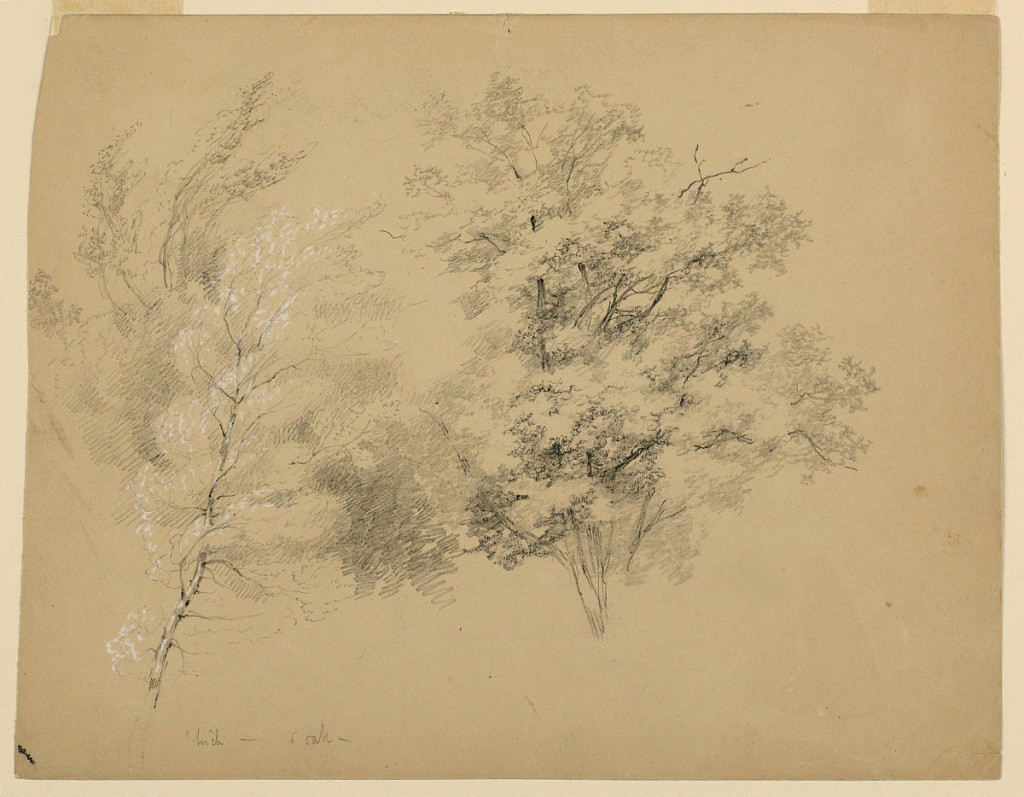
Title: Study of Trees, Birch and Oak
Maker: Daniel Huntington, American, 1816–1906
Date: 1840–50
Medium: Black crayon, white chalk, graphite on cream wove paper
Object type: Drawing
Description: Study of the tops of tree trees: a birch, at left; an oak, at right.